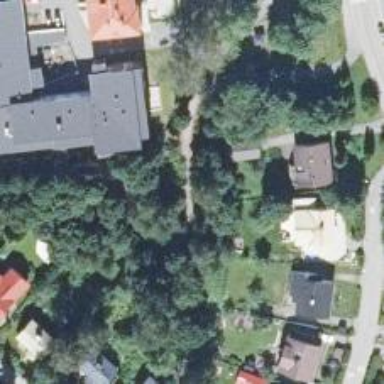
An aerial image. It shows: Footway along the road.